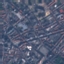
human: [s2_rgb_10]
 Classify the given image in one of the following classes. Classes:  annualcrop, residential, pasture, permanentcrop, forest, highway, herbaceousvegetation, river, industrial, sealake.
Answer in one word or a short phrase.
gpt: Residential